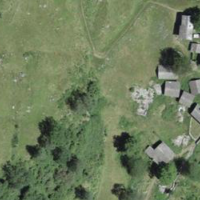
EUNIS habitat code: 24
Species observed at this site:
Clinopodium vulgare
Vincetoxicum hirundinaria
Lathyrus pratensis